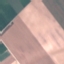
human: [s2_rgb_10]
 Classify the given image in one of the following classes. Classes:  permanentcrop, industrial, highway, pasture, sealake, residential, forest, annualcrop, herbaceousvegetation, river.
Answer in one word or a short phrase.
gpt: AnnualCrop